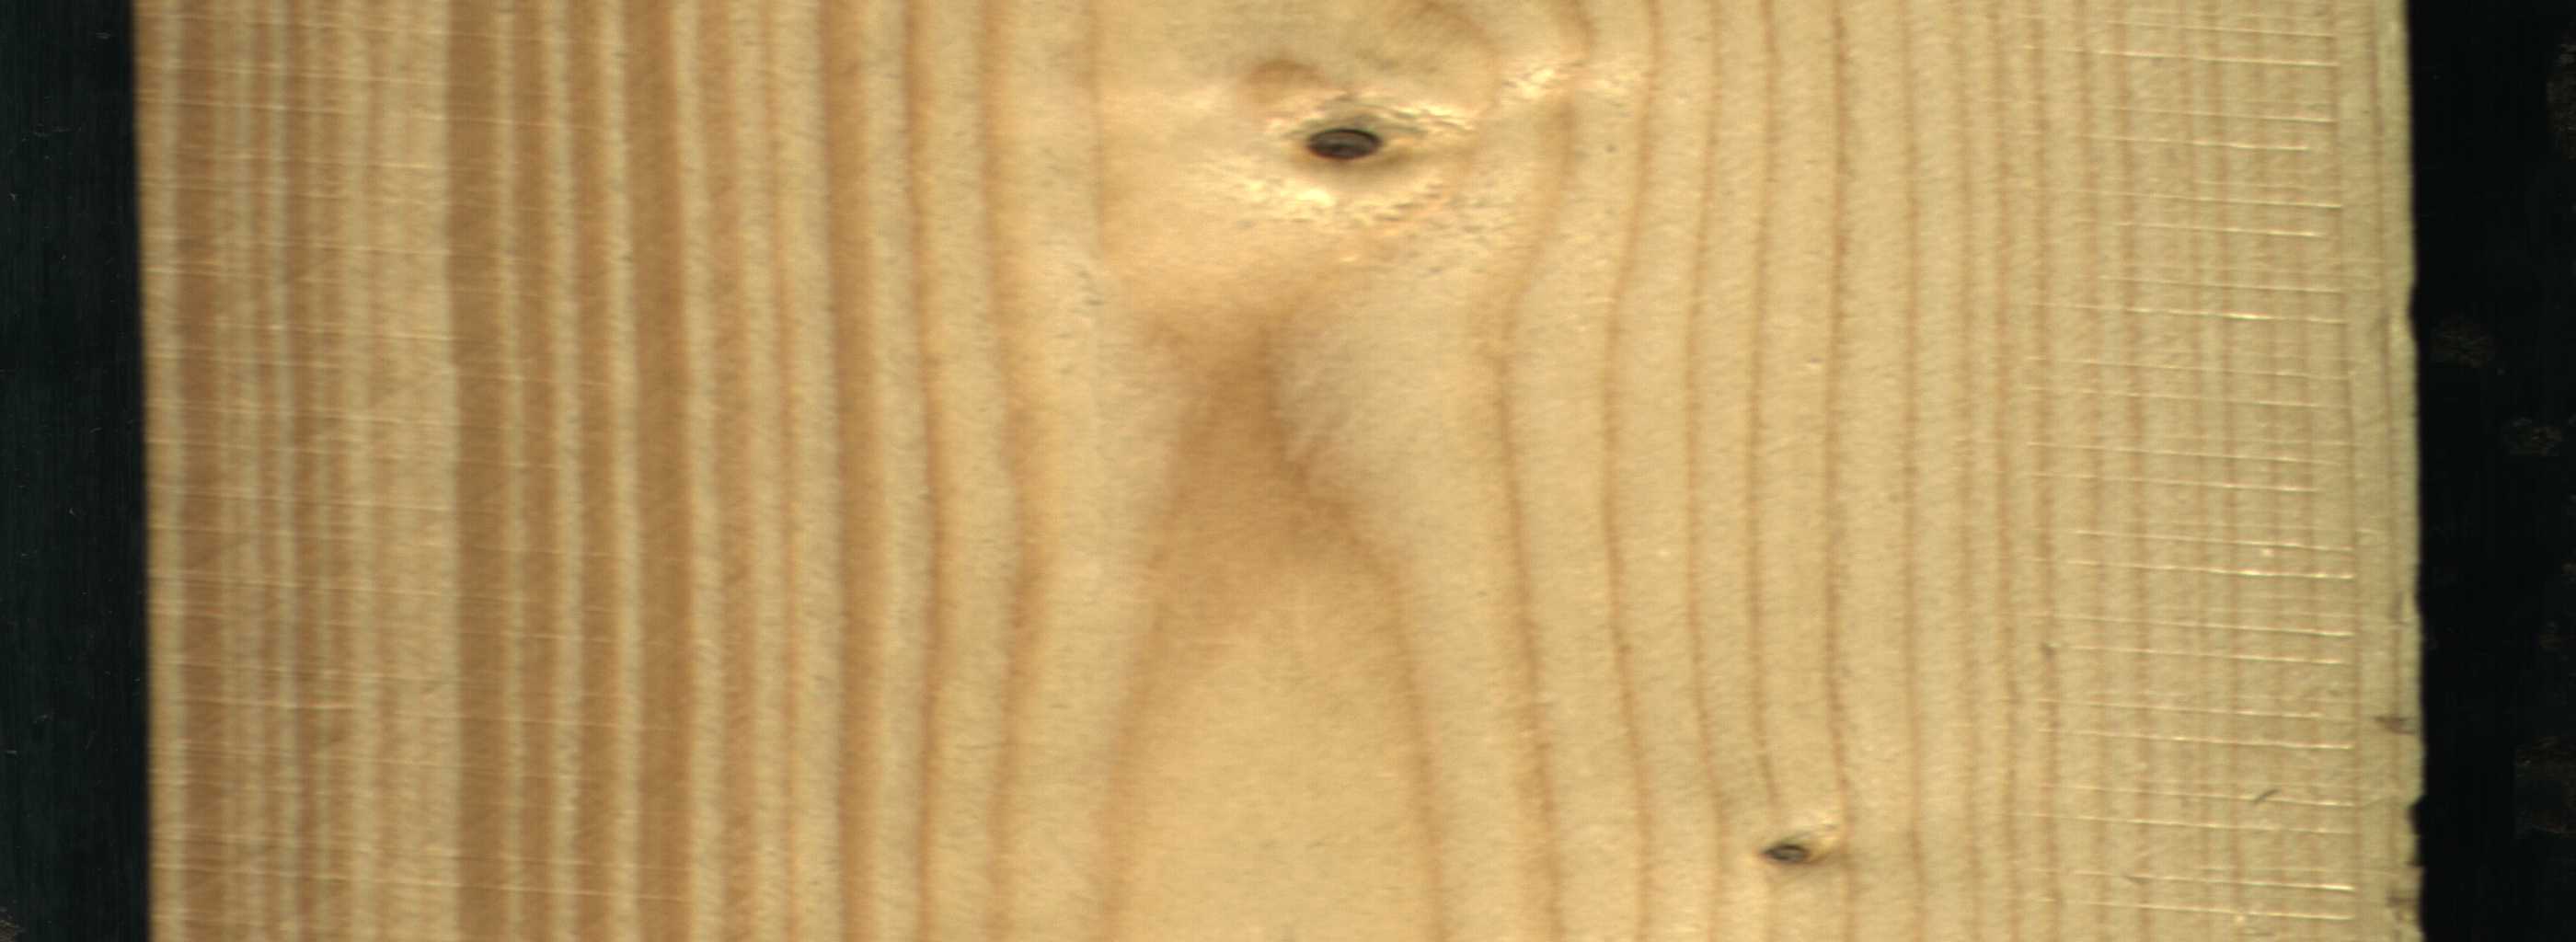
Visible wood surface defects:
Quartzity
Quartzity
Dead_Knot
Live_Knot